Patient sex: M
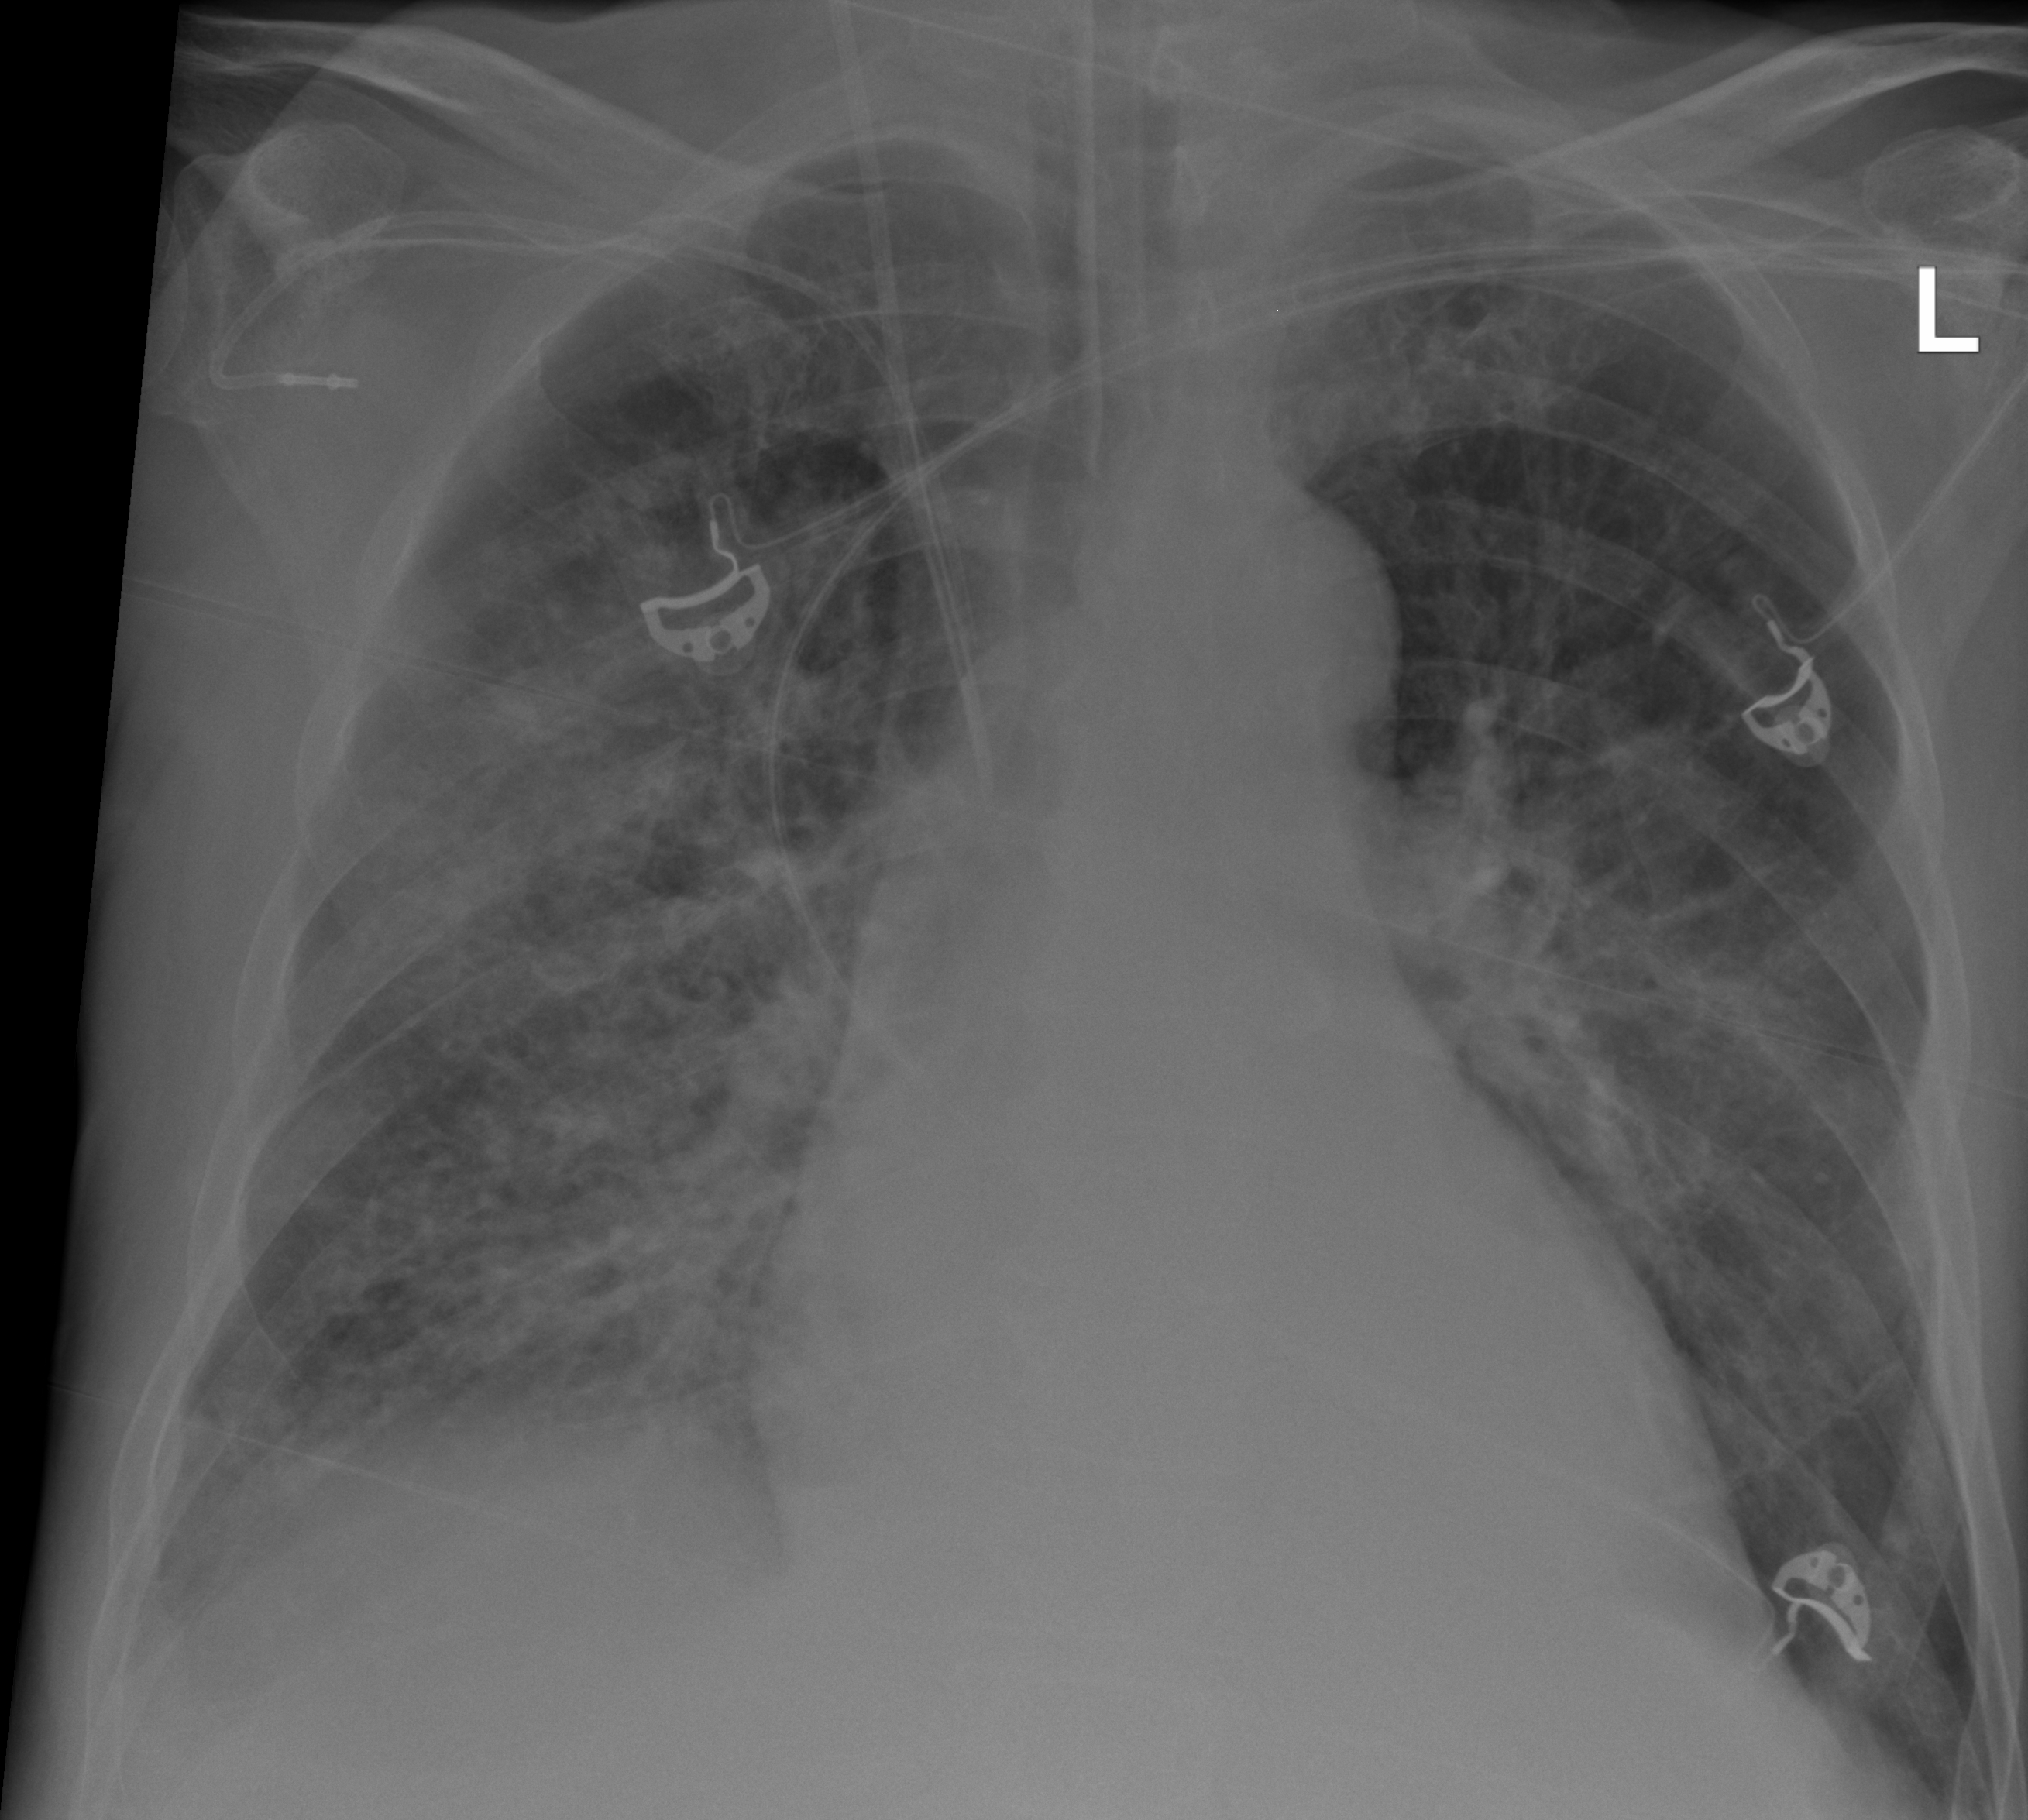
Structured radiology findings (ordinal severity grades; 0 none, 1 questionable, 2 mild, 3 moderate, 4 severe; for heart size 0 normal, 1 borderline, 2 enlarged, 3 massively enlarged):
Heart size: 0
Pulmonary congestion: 0
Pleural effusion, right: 2
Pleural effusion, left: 0
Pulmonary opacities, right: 4
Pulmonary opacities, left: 3
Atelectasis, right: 2
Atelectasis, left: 0